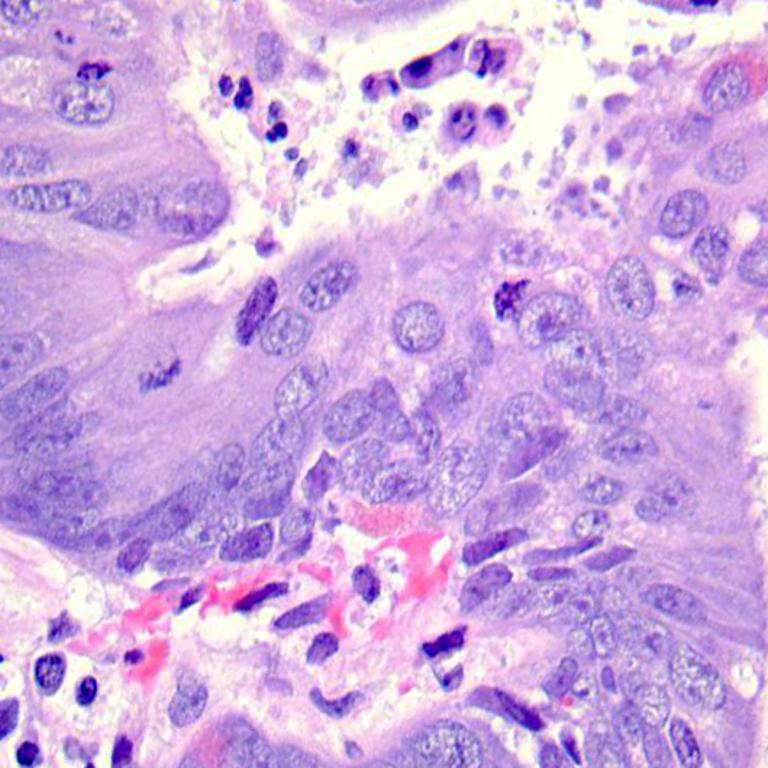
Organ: colon
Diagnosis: adenocarcinomas